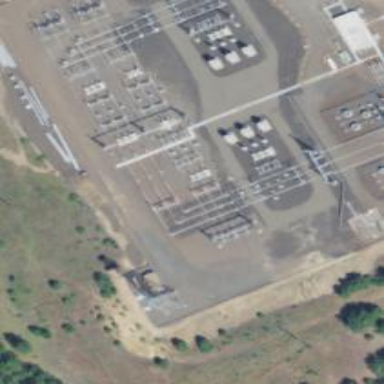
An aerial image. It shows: Switch used for power control.